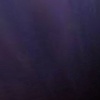
Label: space